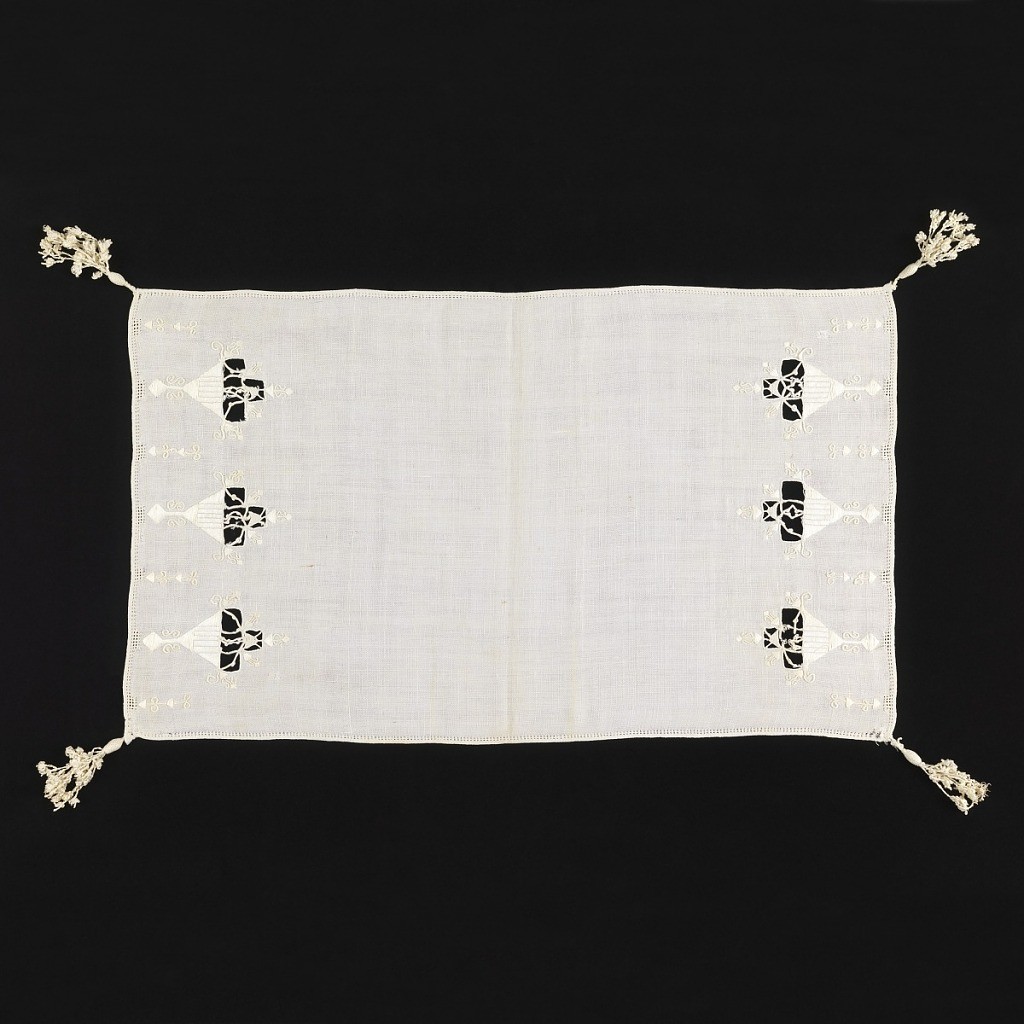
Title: Cover
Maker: Sybil Carter Indian Mission and Lace Industry Association
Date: ca. 1900
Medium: linen Technique: cutwork and embroidery stitches
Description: Cover ornamented at ends in a design of vases in cutwork and embroidery. Knotted tassels at each corner.